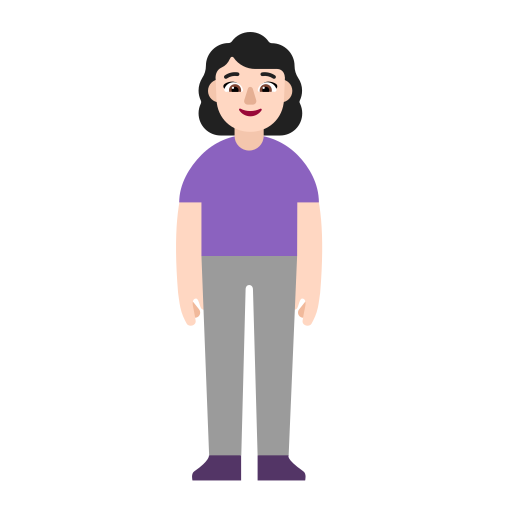
woman standing flat light